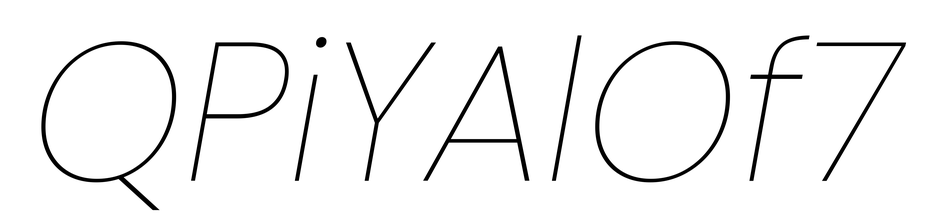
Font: Poppins-ThinItalic